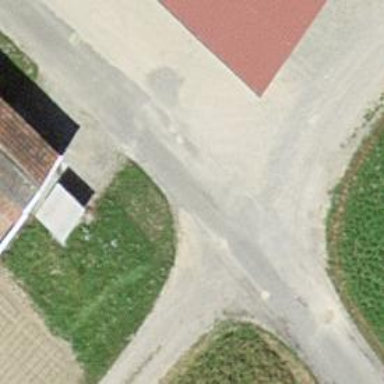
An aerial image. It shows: Paved service road with grade1 tracktype.